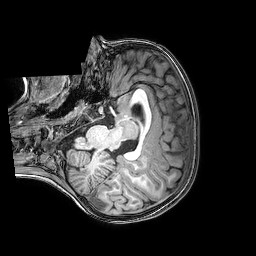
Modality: T1w
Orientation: axial
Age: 6
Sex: female
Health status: healthy